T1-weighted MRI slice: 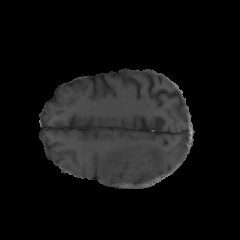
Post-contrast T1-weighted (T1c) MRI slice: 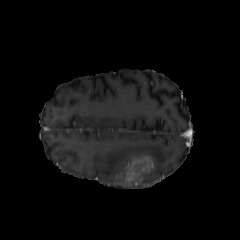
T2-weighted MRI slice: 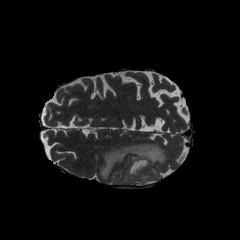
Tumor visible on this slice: yes